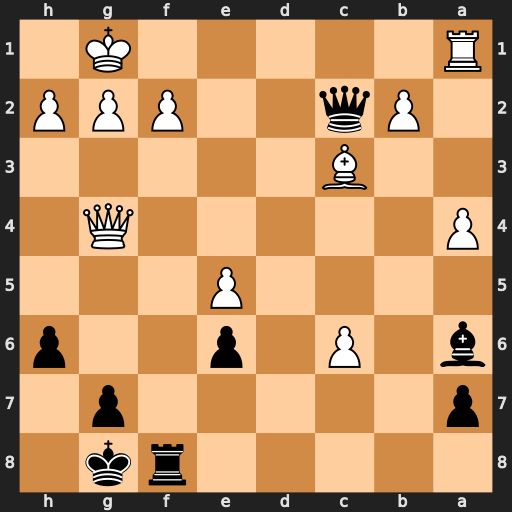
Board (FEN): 5rk1/p5p1/b1P1p2p/4P3/P5Q1/2B5/1Pq2PPP/R5K1
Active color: b
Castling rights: -
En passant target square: -
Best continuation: Qxf2+ Kh1 Qf1+ Rxf1 Rxf1#